Question:
'''
from winreg import *
import binascii
aReg = ConnectRegistry(None,HKEY_CURRENT_USER)
aKey = OpenKey(aReg, r"Software\Microsoft\Windows\CurrentVersion\Explorer\ComDlg32\CIDSizeMRU")
for i in range(1024):
try:
name,value,type = EnumValue(aKey,i)
print(value)
print("
")
except EnvironmentError:
break
CloseKey(aKey)
'''
OUTPUT is like this. its for only one value:
'''
b'vlc.exed...<o$?i"'
'''
How can i convert it to string or text?
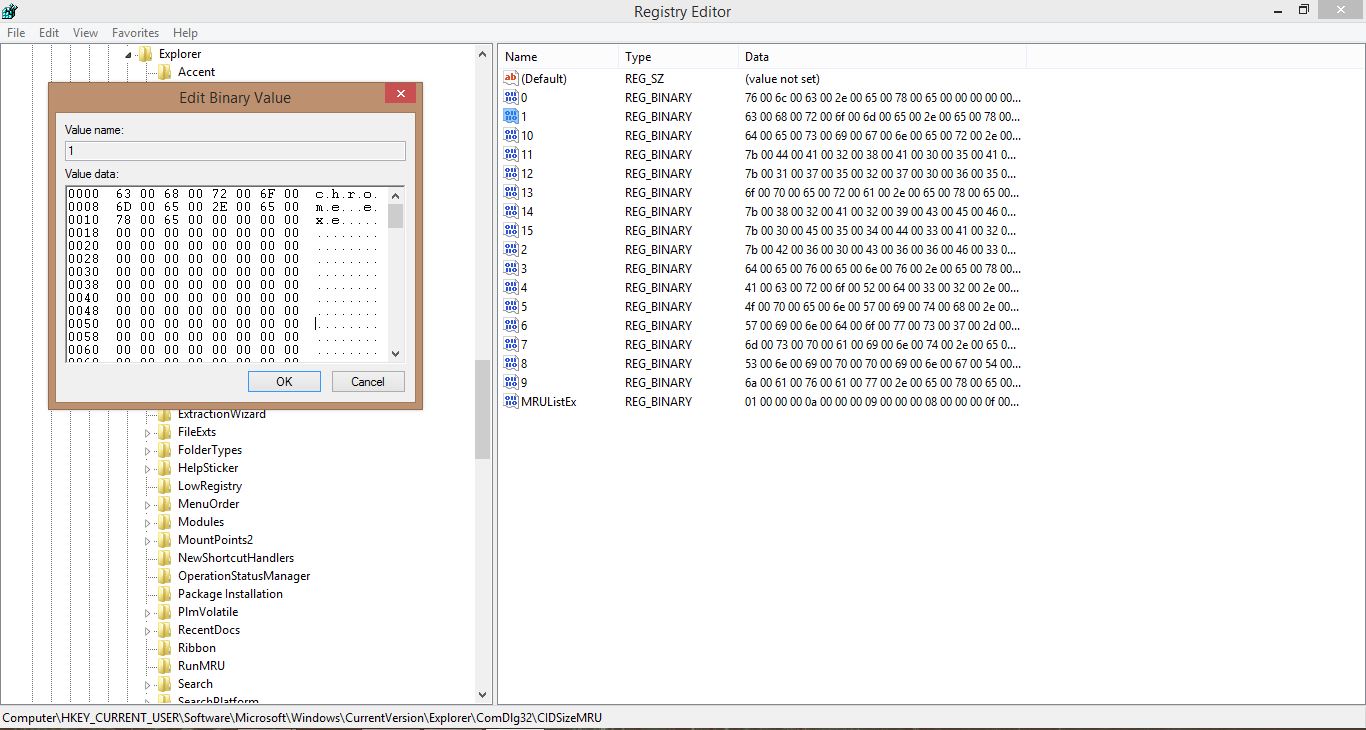
Answer: There seems to be some more data in these registry entries, but they begin with the name of a recently used program file. I found a way to extract that first name, but the entries end with some more data, where I don't know what it is.
The characters are separated by null bytes ('b''). So we have to extract every second character (I suppose the data is in 'value'):
'''
value[::2]
'''
Then we need to find the first null byte to terminate the string there (otherwise the decoding fails, because of the other data at the end):
'''
value[::2].find(b'')
'''
The found index can be used to get the part before it and then we call the 'decode()' method to make a sting out of the bytes object ('decode()' defaults to utf-8 encoding):
'''
value[::2][:value[::2].find(b'')].decode()
'''
---
Using your example it would look like the following. The input is your example . After using 'value[::2]' it look like this:
'''
b'vlc.exed...<o$?i"'
'''
And in the end you will get this:
'''
'vlc.exe'
'''